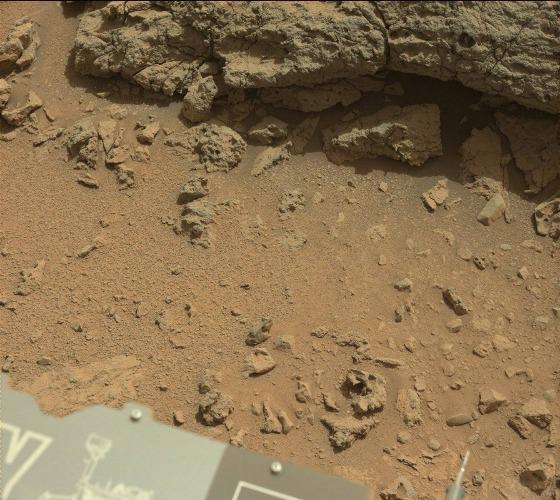
Terrain classes present: Background, Bedrock, Gravel / Sand / Soil, Rock, Shadow